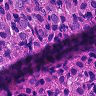
Metastatic tissue present: yes